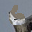
Label: 6